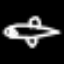
Label: airplane